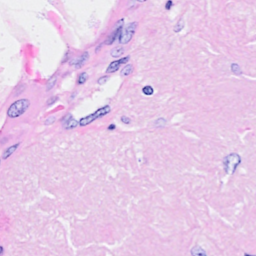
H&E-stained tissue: Breast